Question: I wanna to produce a Pie Chart on a Hexagon. There are probably several solutions for this. In the picture are my Hexagon and two Ideas:
1. My Hexagon (6 vertices, 4 faces)
2. How it should look at the end (without the gray lines)
3. Math: Can I get some informations from the object to dynamically calculate new vertices (from the center to each point) to add colored faces?
4. Clipping: On a sphere a Pie-Chart is easy, maybe I can clip the THREE Object (WITHOUT SVG.js!) so I just see the Hexagon with the clipped Chart?

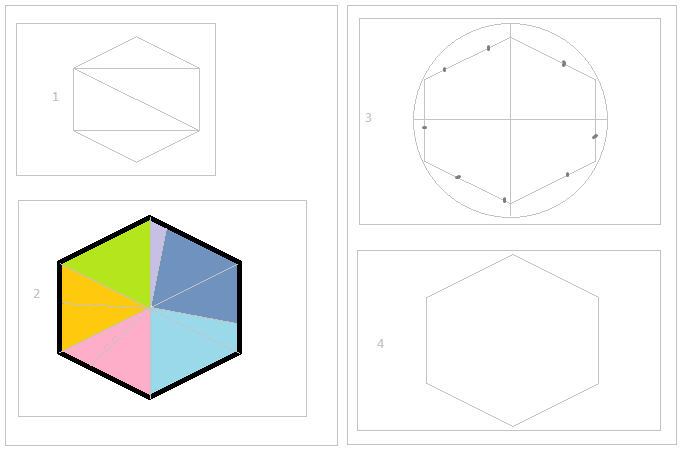
Answer: Well the whole clipping thing in three.js is already solved here : <URL>, with a fiddle that shows it works and all.
So I'll go for the "vertices" option, or rather, a function that, given a list of values gives back a list of polygons, one for each value, that are portions of the hexagon, such that
- - -
Let us suppose the hexagon is inscribed in a circle of radius R, and defined by the vertices :
> {(R sqrt(3)/2, R/2), (0,R), (-R sqrt(3)/2, R/2), (-R sqrt(3)/2, -R/2), (0,-R), (R sqrt(3)/2, -R/2)}
This comes easily from the values cos(Pi/6), sin(Pi/6) and various symmetries.
Getting the angles at the centre for each polygon is pretty simple, since it is the same as for a circle. Now we need to know the position of the points that are on the hexagon.
Note that if you use the symmetries of the coordinate axes, there are only two cases : [0,Pi/6] and [Pi/6,Pi/2], and you then get your result by mirroring. If you use the rotational symmetry by Pi/3, you only have one case : [-Pi/6,Pi/6], and you get the result by rotation.
## Using rotational symmetry
Thus for every point, you can consider it's angle to be between [-Pi/6,Pi/6]. Any point on the hexagon in that part has 'x=R sqrt(3)/2', which simplifies the problem a lot : we only have to find it's y value.
Now we assumed that we know the polar coordinate angle for our point, since it is the same as for a circle. Let us call it beta, and alpha its value in [-Pi/6,Pi/6] (modulo Pi/3). We don't know at what distance d it is from the centre, and thus we have the following system :

Which is trivially solved since cos is never 0 in the range [-Pi/6,Pi/6].
Thus 'd=R sqrt(3)/( 2 cos(alpha) )', and 'y=d sin(alpha)'
So now we know
- 'beta'- 'd'
So our point is '(d cos(beta), d sin(beta))'
## Code
Yeah, I got curious, so I ended up coding it. Sorry if you wanted to play with it yourself. It's working, and pretty ugly in the end (at least with this dataset), see the jsfiddle : <URL>
'''
var R = 100;
var hexagon = [{x:R*Math.sqrt(3)/2, y:R/2}, {x:0, y:R}, {x:-R*Math.sqrt(3)/2, y:R/2}, {x:-R*Math.sqrt(3)/2, y:-R/2}, {x:0, y:-R}, {x:R*Math.sqrt(3)/2, y:-R/2}];
var hex_angles = [Math.PI / 6, Math.PI / 2, 5*Math.PI / 6, 7*Math.PI / 6, 3*Math.PI / 2, 11*Math.PI / 6];
function regions(values)
{
var i, total = 0, regions = [];
for(i=0; i<values.length; i++)
total += values[i];
// first (0 rad) and last (2Pi rad) points are always at x=R Math.sqrt(3)/2, y=0
var prev_point = {x:hexagon[0].x, y:0}, last_angle = 0;
for(i=0; i<values.length; i++)
{
var j, theta, p = [{x:0,y:0}, prev_point], beta = last_angle + values[i] * 2 * Math.PI / total;
for( j=0; j<hexagon.length; j++)
{
theta = hex_angles[j];
if( theta <= last_angle )
continue;
else if( theta >= beta )
break;
else
p.push( hexagon[j] );
}
var alpha = beta - (Math.PI * (j % 6) / 3); // segment 6 is segment 0
var d = hexagon[0].x / Math.cos(alpha);
var point = {x:d*Math.cos(beta), y:d*Math.sin(beta)};
p.push( point );
regions.push(p.slice(0));
last_angle = beta;
prev_point = {x:point.x, y:point.y};
}
return regions;
}
'''